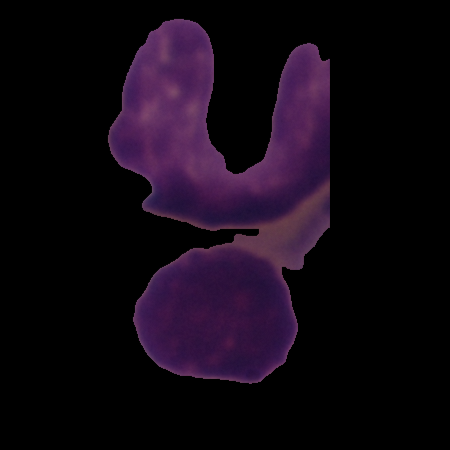
Label: healthy